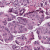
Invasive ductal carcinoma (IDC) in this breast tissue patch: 1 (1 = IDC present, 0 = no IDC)